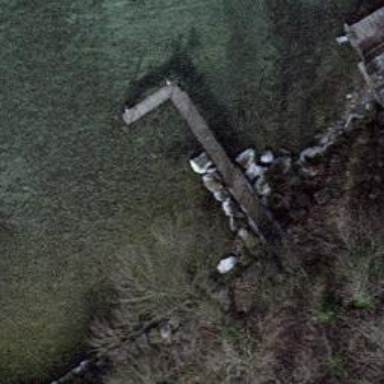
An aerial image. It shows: Man-made pier.